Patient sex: M
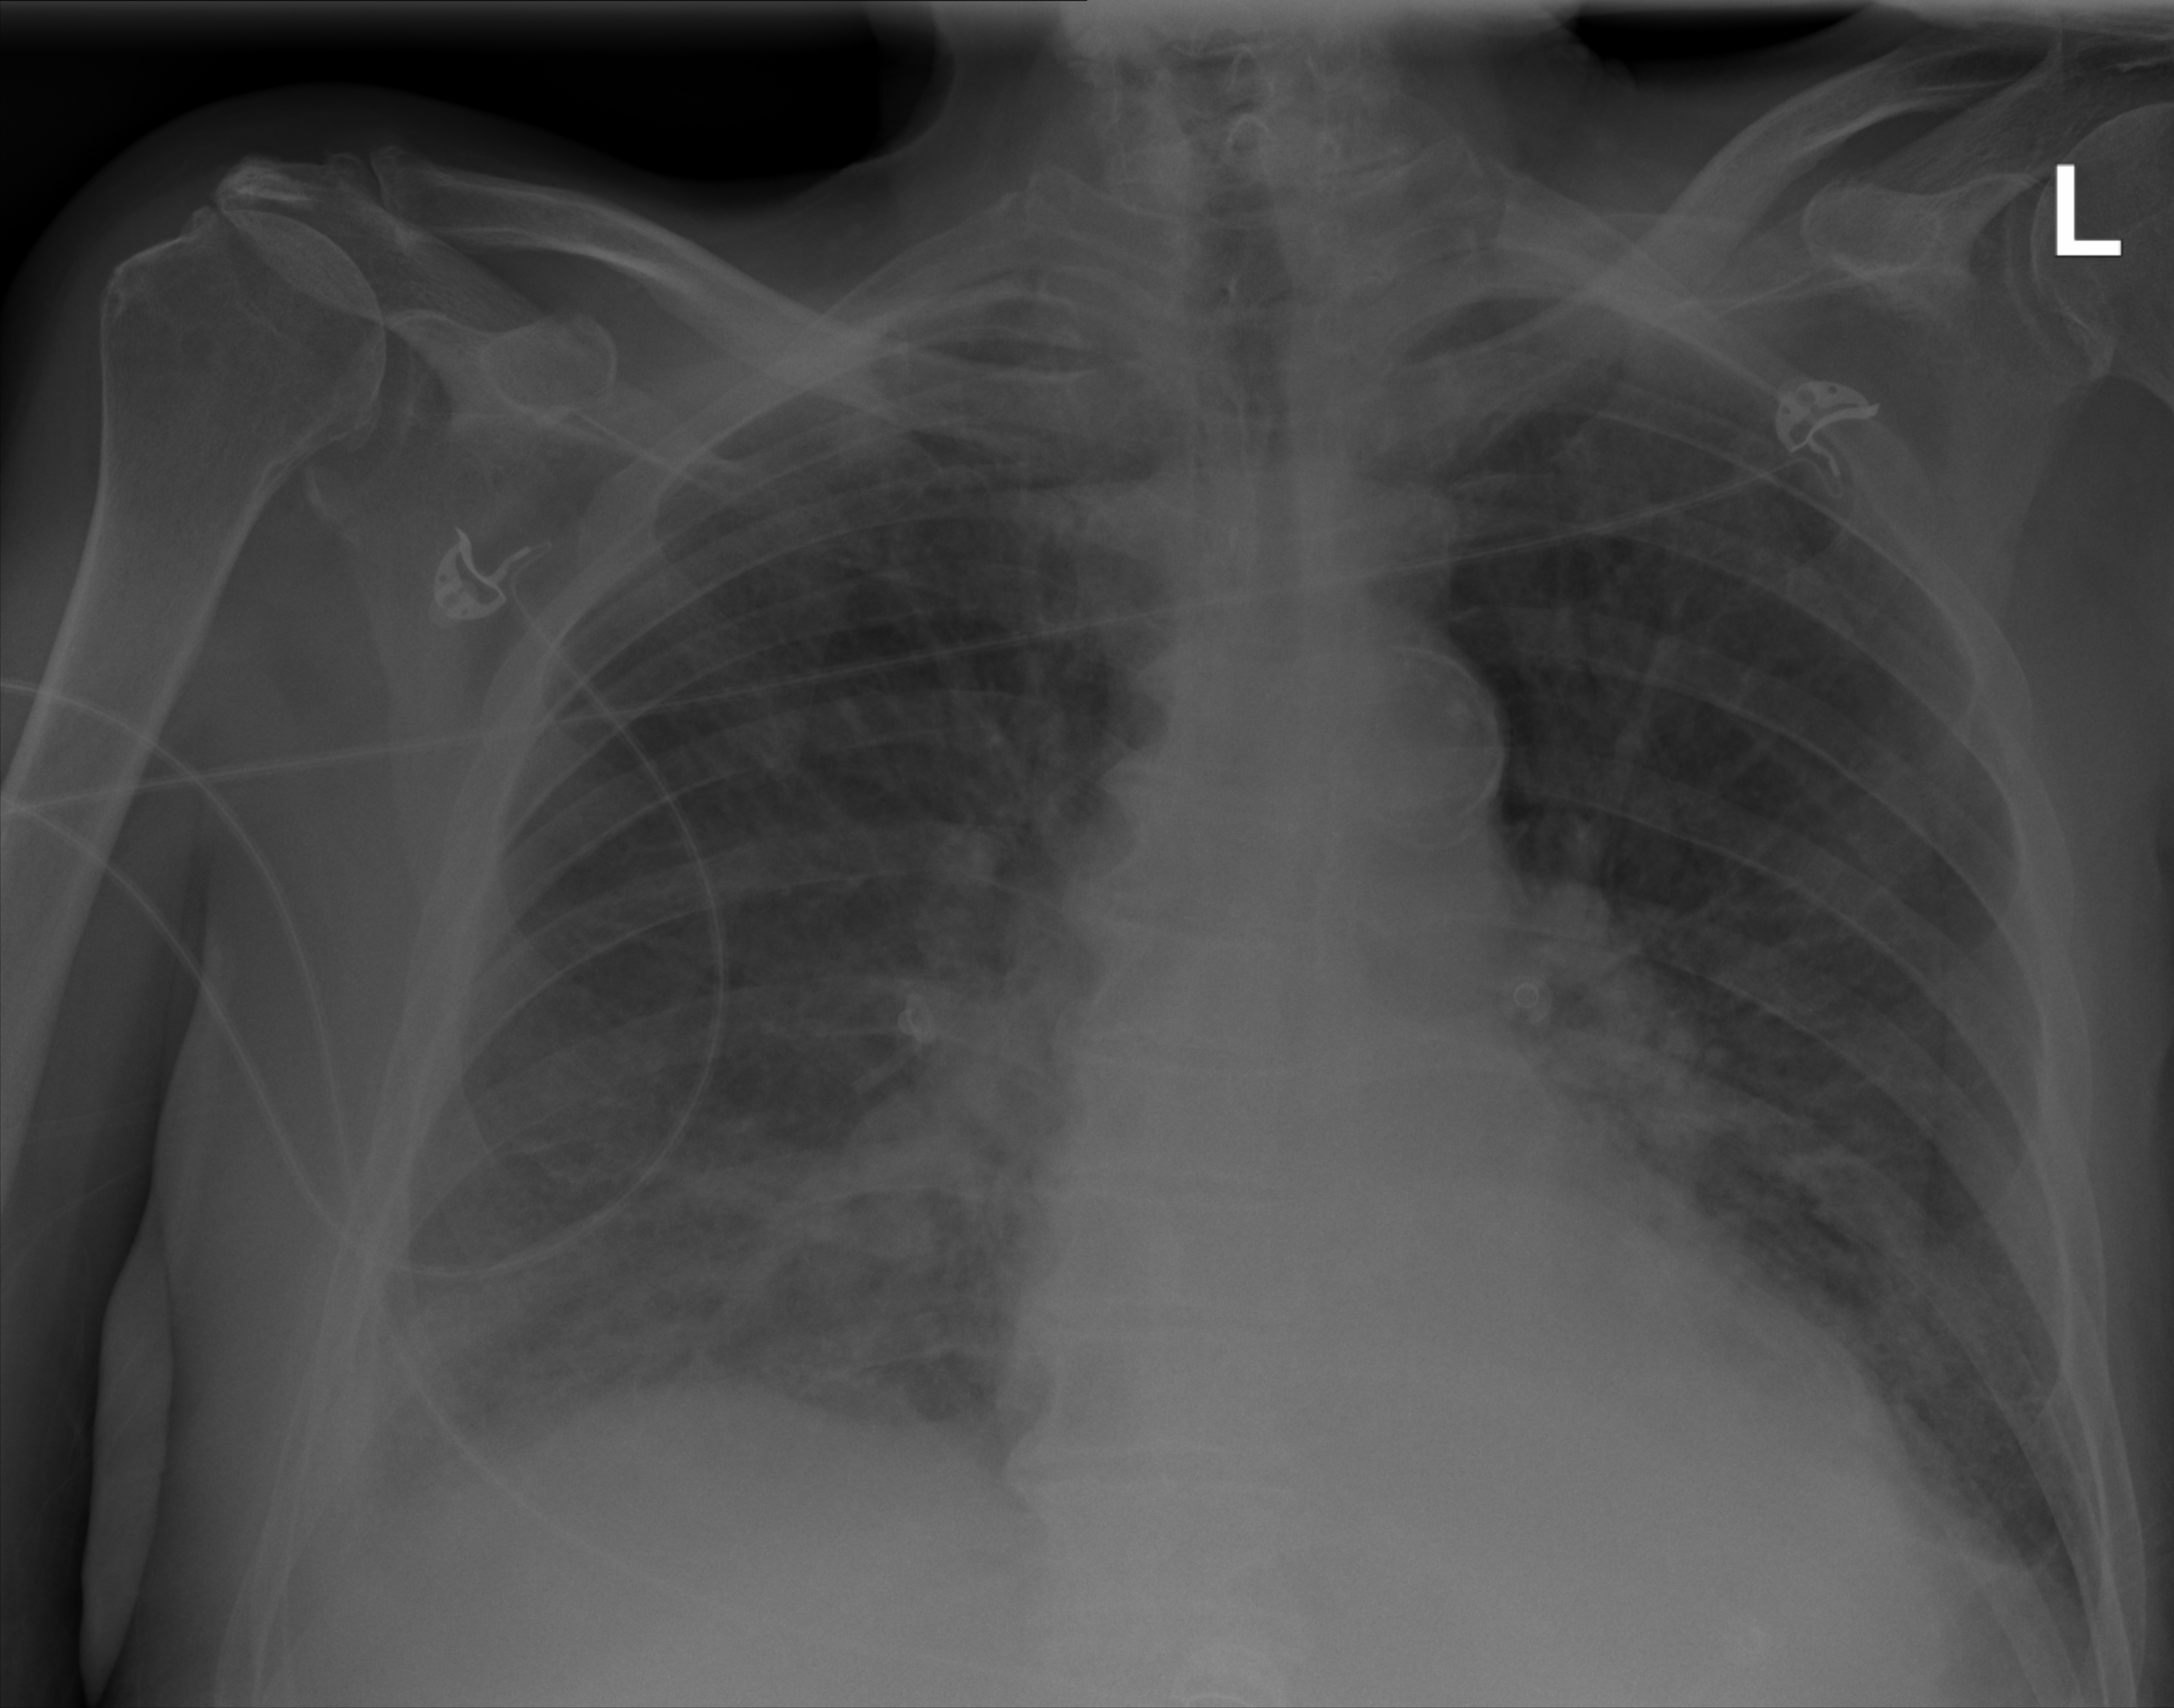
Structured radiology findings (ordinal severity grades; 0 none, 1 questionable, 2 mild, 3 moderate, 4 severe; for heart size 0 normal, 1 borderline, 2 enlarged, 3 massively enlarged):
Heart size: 0
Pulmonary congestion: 0
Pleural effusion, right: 0
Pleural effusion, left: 0
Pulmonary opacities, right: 3
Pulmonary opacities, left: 2
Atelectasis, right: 1
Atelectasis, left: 0